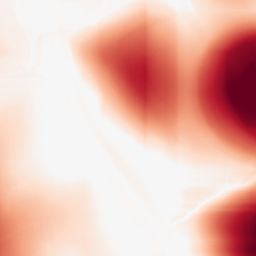
Category: morphological
Decomposition family: rolling_ball
Decomposition parameters: radius: 100
Upsampling method: sinc_blackman
Upsampling parameters: scale: 4
kernel_size: 16
Upsampling scale: 4